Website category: jobs
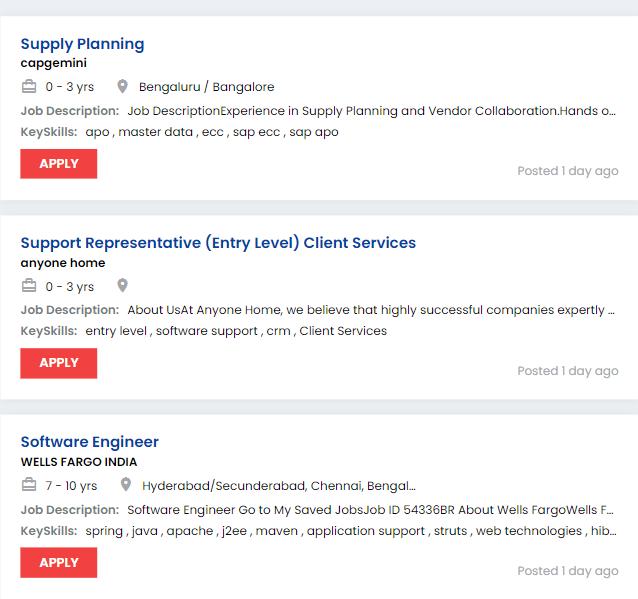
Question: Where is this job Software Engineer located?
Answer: Hyderabad/Secunderabad, Chennai, Bengaluru / Bangalore

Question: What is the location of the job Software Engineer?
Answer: Hyderabad/Secunderabad, Chennai, Bengaluru / Bangalore

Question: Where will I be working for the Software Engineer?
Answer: Hyderabad/Secunderabad, Chennai, Bengaluru / Bangalore

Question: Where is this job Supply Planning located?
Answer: Bengaluru / Bangalore

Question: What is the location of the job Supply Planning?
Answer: Bengaluru / Bangalore

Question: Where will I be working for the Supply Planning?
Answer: Bengaluru / Bangalore

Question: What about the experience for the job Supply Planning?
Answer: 0 - 3 yrs

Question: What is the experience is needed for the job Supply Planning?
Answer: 0 - 3 yrs

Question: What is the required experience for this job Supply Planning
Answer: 0 - 3 yrs

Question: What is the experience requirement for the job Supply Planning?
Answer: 0 - 3 yrs

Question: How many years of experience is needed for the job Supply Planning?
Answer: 0 - 3 yrs

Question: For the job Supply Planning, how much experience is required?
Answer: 0 - 3 yrs

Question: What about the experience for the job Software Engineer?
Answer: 7 - 10 yrs

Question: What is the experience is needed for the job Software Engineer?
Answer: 7 - 10 yrs

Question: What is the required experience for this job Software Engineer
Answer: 7 - 10 yrs

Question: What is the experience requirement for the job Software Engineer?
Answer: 7 - 10 yrs

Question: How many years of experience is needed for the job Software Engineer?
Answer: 7 - 10 yrs

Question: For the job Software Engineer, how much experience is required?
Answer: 7 - 10 yrs

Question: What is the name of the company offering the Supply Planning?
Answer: capgemini

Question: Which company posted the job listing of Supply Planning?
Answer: capgemini

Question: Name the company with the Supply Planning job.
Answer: capgemini

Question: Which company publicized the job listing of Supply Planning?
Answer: capgemini

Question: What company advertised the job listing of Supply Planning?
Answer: capgemini

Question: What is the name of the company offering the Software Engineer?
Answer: WELLS FARGO INDIA

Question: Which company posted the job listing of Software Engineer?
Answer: WELLS FARGO INDIA

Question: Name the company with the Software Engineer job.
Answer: WELLS FARGO INDIA

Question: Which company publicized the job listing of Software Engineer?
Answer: WELLS FARGO INDIA

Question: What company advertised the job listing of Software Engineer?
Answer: WELLS FARGO INDIA

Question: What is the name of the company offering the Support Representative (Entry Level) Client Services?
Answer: anyone home

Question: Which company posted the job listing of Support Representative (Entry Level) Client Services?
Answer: anyone home

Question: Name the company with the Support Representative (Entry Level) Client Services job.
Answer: anyone home

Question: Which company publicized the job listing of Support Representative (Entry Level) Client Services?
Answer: anyone home

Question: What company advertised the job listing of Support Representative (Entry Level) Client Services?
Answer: anyone home

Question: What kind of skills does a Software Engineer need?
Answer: spring , java , apache , j2ee , maven , application support , struts , web technologies , hibernate , software engineer , san , junit , ant , weblogic , infrastructure

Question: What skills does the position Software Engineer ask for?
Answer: spring , java , apache , j2ee , maven , application support , struts , web technologies , hibernate , software engineer , san , junit , ant , weblogic , infrastructure

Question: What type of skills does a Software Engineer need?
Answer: spring , java , apache , j2ee , maven , application support , struts , web technologies , hibernate , software engineer , san , junit , ant , weblogic , infrastructure

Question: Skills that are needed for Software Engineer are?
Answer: spring , java , apache , j2ee , maven , application support , struts , web technologies , hibernate , software engineer , san , junit , ant , weblogic , infrastructure

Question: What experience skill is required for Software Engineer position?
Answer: spring , java , apache , j2ee , maven , application support , struts , web technologies , hibernate , software engineer , san , junit , ant , weblogic , infrastructure

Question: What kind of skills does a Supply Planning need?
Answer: apo , master data , ecc , sap ecc , sap apo

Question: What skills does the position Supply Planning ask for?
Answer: apo , master data , ecc , sap ecc , sap apo

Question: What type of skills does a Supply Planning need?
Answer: apo , master data , ecc , sap ecc , sap apo

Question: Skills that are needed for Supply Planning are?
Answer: apo , master data , ecc , sap ecc , sap apo

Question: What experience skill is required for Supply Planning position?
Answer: apo , master data , ecc , sap ecc , sap apo

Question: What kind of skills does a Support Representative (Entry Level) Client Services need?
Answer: entry level , software support , crm , Client Services

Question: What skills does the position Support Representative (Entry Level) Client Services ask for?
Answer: entry level , software support , crm , Client Services

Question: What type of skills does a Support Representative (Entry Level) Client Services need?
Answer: entry level , software support , crm , Client Services

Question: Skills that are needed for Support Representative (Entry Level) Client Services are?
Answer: entry level , software support , crm , Client Services

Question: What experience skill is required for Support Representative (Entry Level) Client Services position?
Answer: entry level , software support , crm , Client Services